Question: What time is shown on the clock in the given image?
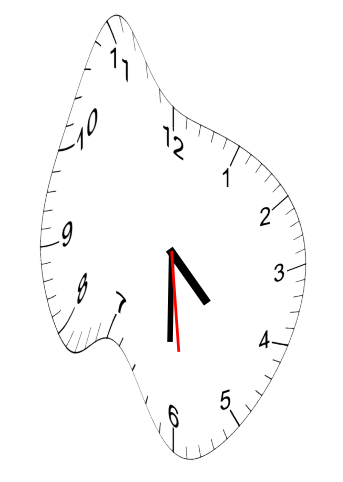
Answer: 04:30:29